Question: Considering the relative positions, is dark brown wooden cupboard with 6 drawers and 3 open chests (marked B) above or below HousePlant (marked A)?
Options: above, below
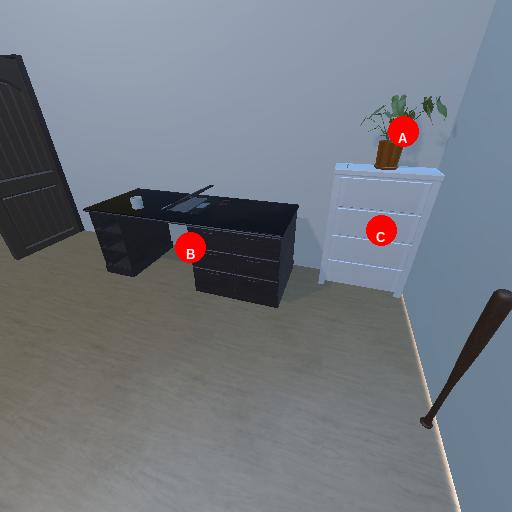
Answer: above